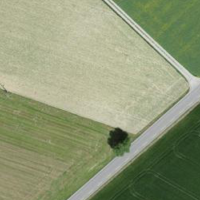
EUNIS habitat code: 52
Species observed at this site:
Chroicocephalus ridibundus
Corvus corone
Alauda arvensis
Linaria cannabina
Emberiza citrinella
Larus canus
Milvus milvus
Corvus frugilegus
Phoenicurus ochruros
Milvus migrans
Saxicola rubicola
Buteo buteo